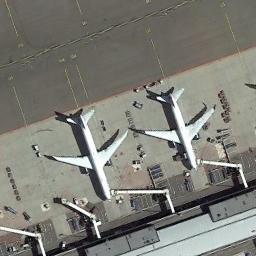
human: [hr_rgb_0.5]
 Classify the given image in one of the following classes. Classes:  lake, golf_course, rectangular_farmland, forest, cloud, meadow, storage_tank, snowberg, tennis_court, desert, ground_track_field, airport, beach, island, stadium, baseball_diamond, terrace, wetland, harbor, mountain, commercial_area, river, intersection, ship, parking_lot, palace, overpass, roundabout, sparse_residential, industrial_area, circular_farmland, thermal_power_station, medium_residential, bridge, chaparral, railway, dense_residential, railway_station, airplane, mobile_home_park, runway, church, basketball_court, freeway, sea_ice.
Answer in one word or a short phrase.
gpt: airplane